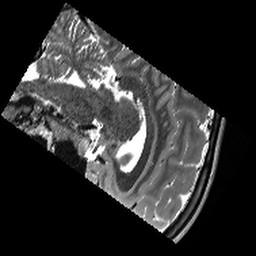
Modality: T2w
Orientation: sagittal
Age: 24
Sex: female
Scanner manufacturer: siemens
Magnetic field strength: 3 T
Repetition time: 13.15 s
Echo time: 0.082 s